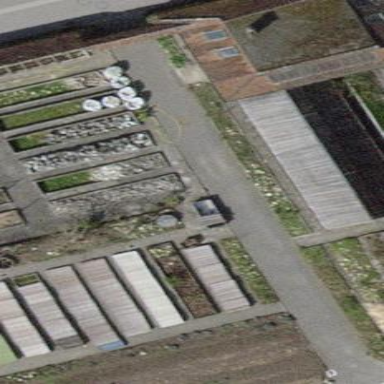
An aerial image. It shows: Greenhouse used for horticulture.